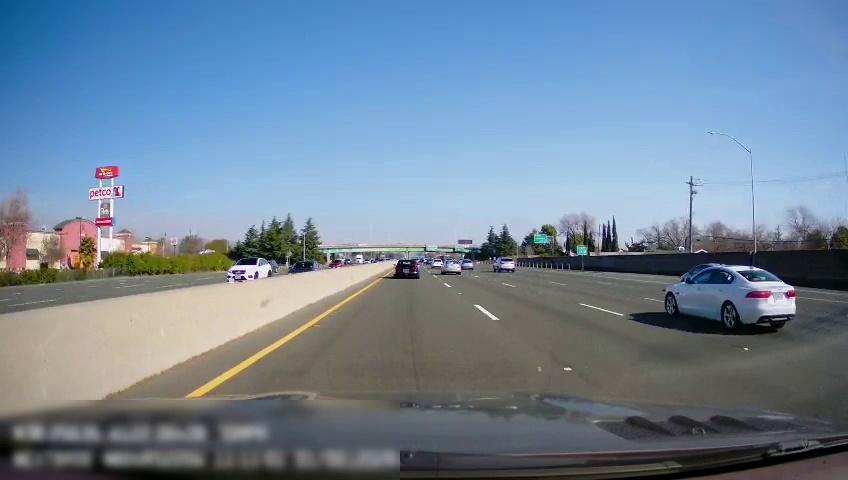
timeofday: Day
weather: Sunny
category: Drivable Space
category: Drivable Space
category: Vehicles | Car
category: Vehicles | Car
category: Vehicles | Car
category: Vehicles | Truck
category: Vehicles | Other LV
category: Vehicles | Car
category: Vehicles | Car
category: Vehicles | Car
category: Vehicles | SUV
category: Vehicles | Car
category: Vehicles | SUV
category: Vehicles | Car
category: Lanes | Alternate Lane
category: Lanes | Current Lane
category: Lanes | Current Lane
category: Lanes | Alternate Lane
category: Lanes | Alternate Lane
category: Lanes | Opposite Lane
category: Lanes | Opposite Lane
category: Lanes | Opposite Lane
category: Traffic | Signs
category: Traffic | Signs